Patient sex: M
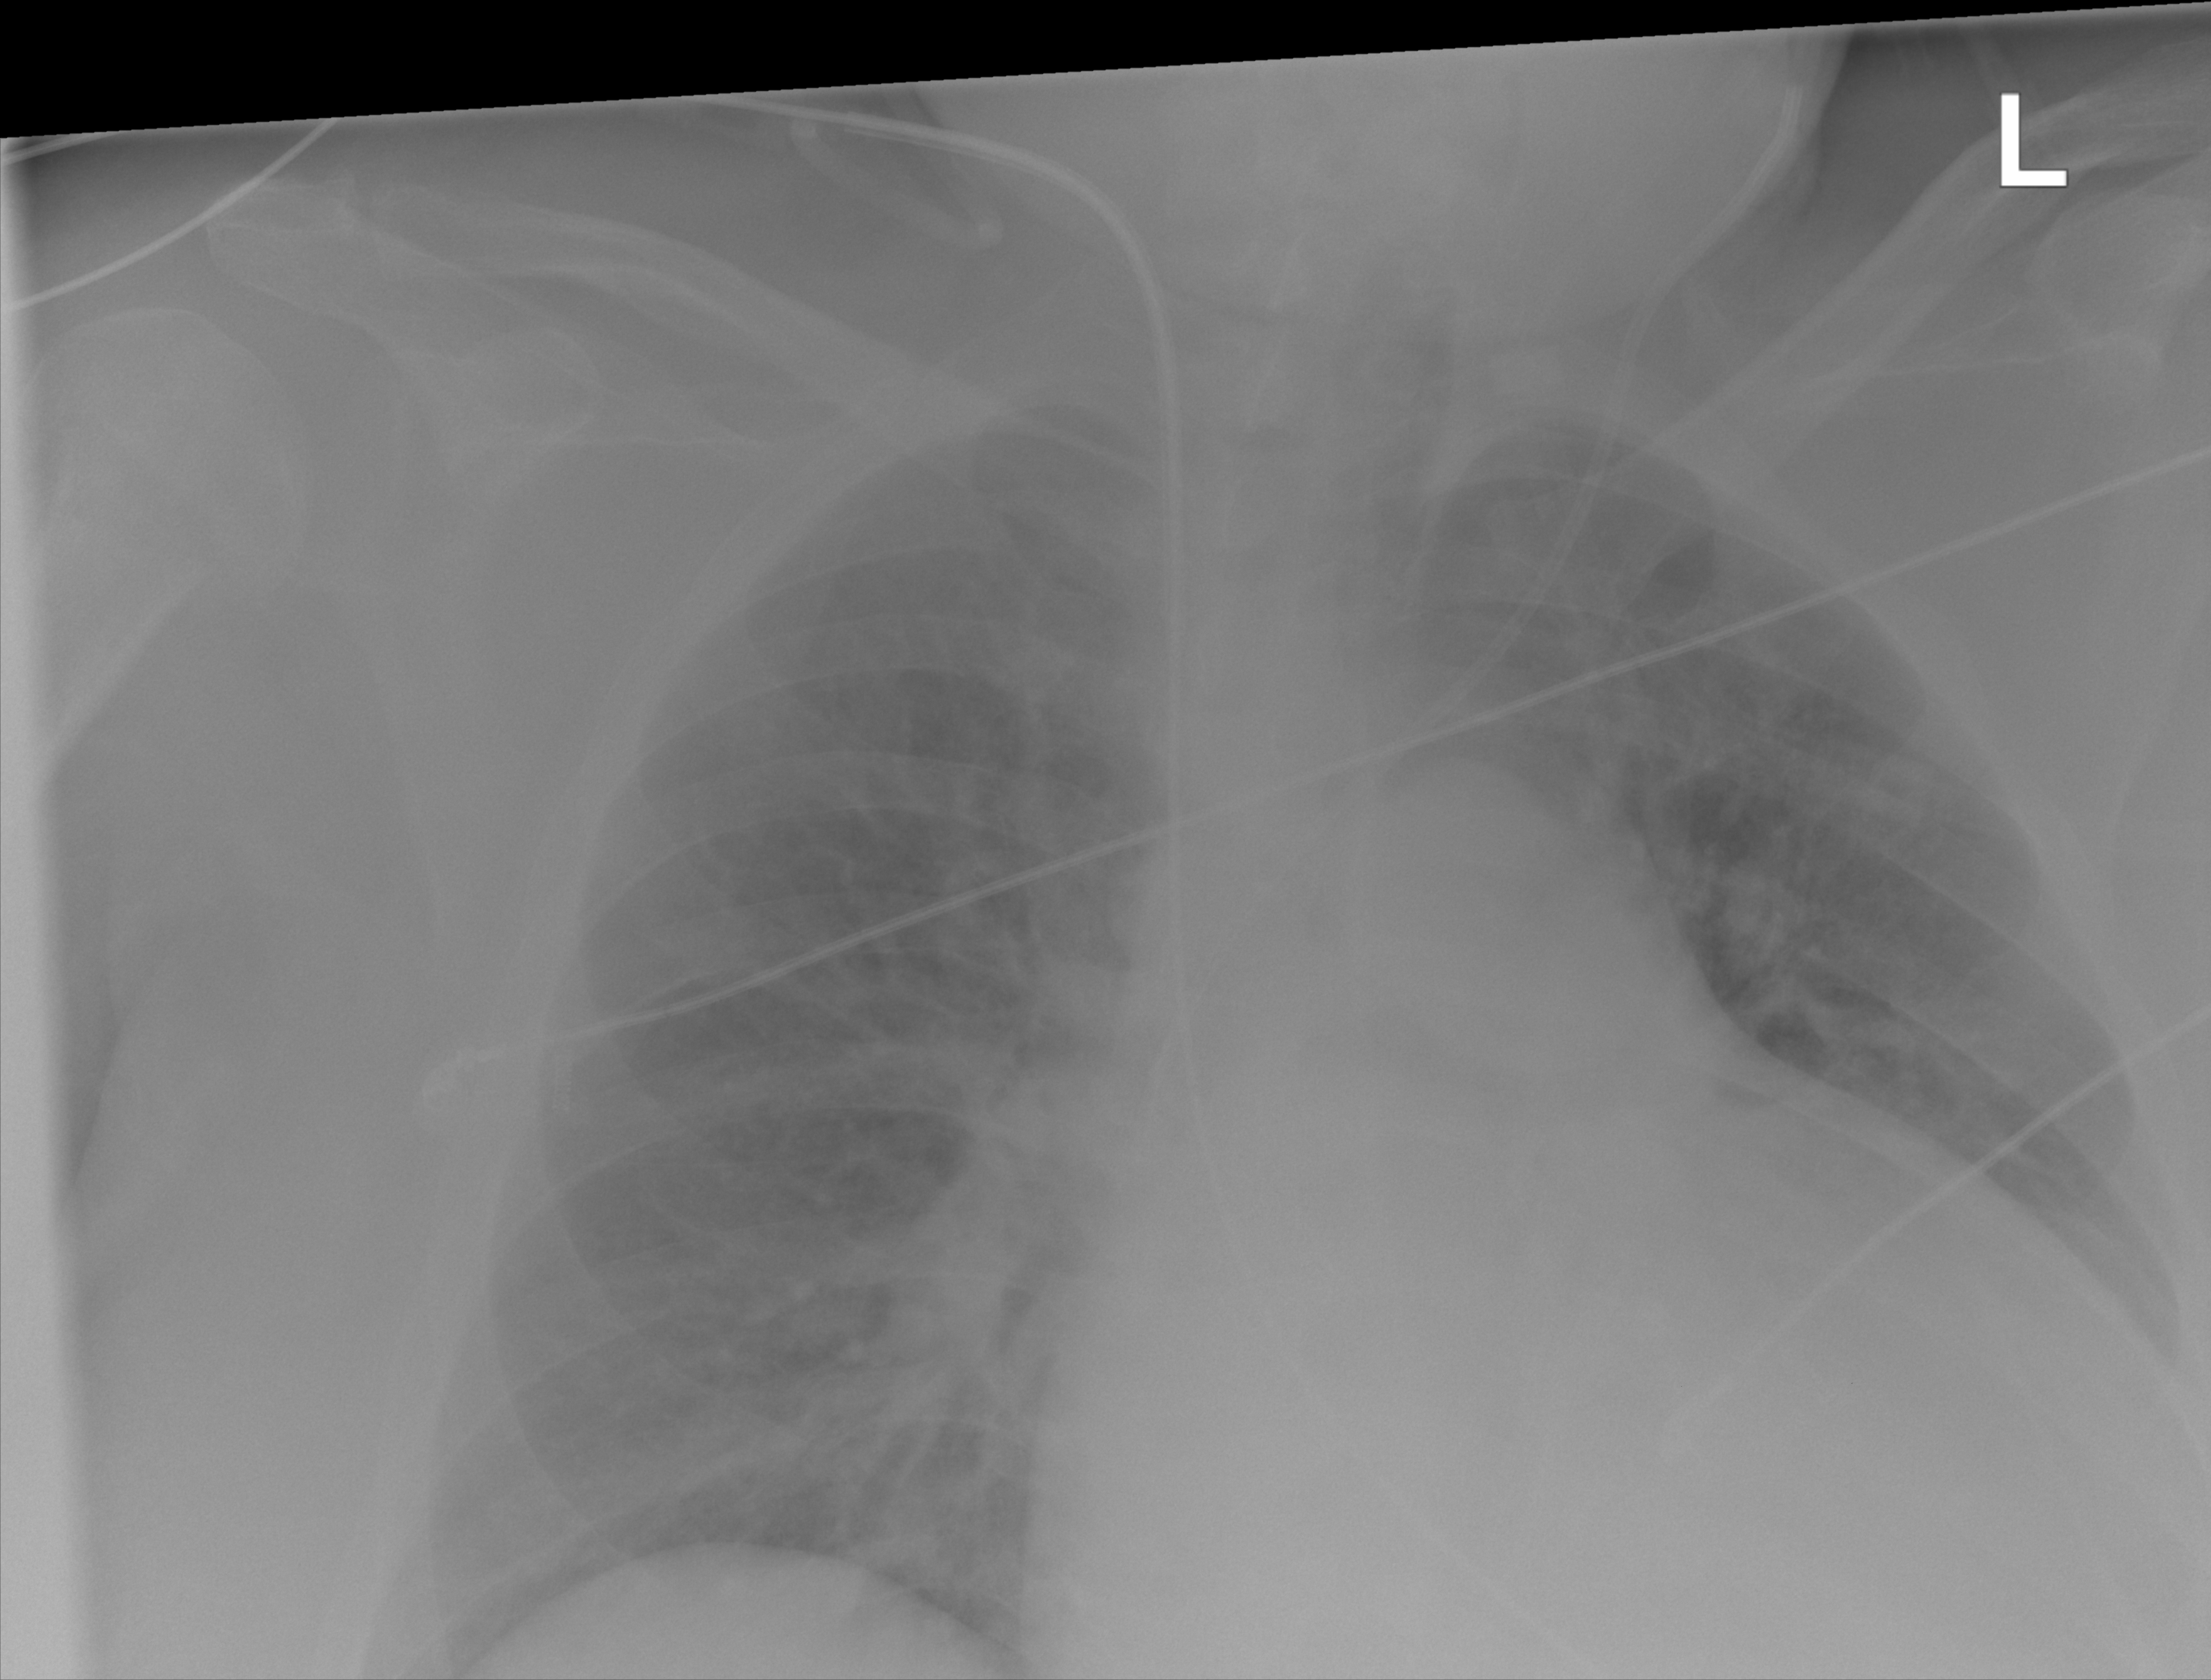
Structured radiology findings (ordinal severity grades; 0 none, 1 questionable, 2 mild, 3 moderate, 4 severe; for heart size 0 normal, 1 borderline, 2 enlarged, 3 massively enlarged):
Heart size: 3
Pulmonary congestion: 2
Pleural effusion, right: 0
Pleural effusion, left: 0
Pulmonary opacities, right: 0
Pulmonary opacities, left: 0
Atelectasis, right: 0
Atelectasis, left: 0